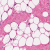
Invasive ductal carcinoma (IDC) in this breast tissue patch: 0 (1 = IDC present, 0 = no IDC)